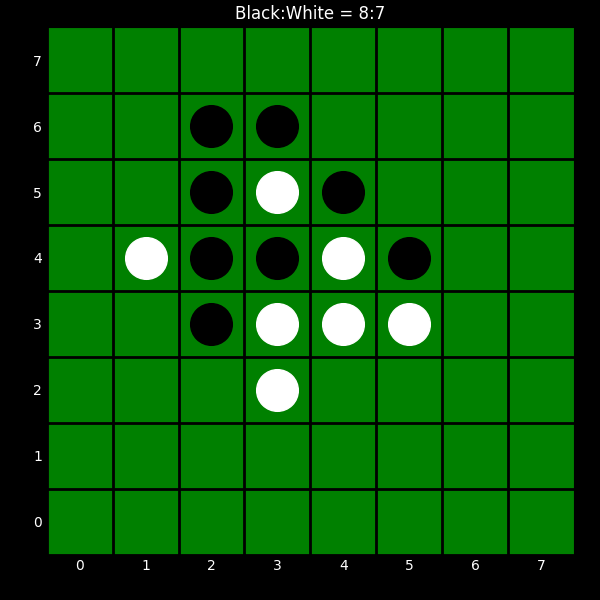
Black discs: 8
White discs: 7